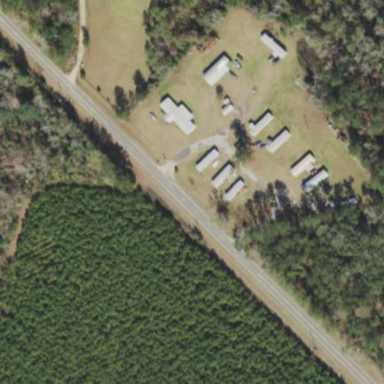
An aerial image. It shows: Residential area known as trailer park.